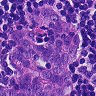
Metastatic tissue present: yes